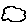
Label: cloud